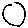
Label: circle